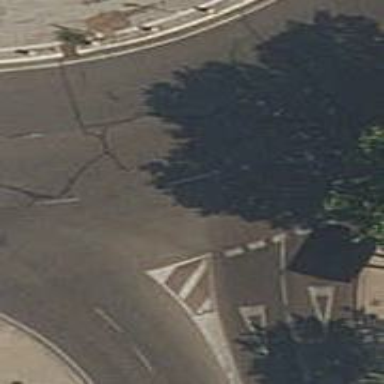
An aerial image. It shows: Tertiary road with asphalt surface.